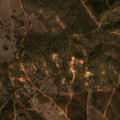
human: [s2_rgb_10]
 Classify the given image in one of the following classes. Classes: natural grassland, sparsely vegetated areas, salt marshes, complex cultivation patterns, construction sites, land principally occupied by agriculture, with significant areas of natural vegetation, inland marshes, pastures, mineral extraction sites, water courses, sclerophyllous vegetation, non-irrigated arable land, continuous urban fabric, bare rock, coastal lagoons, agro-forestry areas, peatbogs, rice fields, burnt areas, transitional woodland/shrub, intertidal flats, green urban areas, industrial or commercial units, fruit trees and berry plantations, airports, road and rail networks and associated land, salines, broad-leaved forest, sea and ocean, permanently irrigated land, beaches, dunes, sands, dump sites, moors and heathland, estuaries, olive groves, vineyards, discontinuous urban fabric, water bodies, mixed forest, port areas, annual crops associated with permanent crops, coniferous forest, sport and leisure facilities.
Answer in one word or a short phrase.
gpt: non-irrigated arable land, agro-forestry areas, broad-leaved forest, transitional woodland/shrub